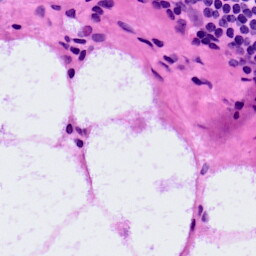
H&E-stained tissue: LymphNode